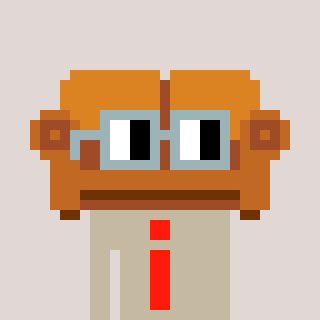
a pixel art character with square dark gray glasses, a couch-shaped head and a bege-colored body on a warm background